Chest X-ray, PA view. Patient: 51 years old, sex F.
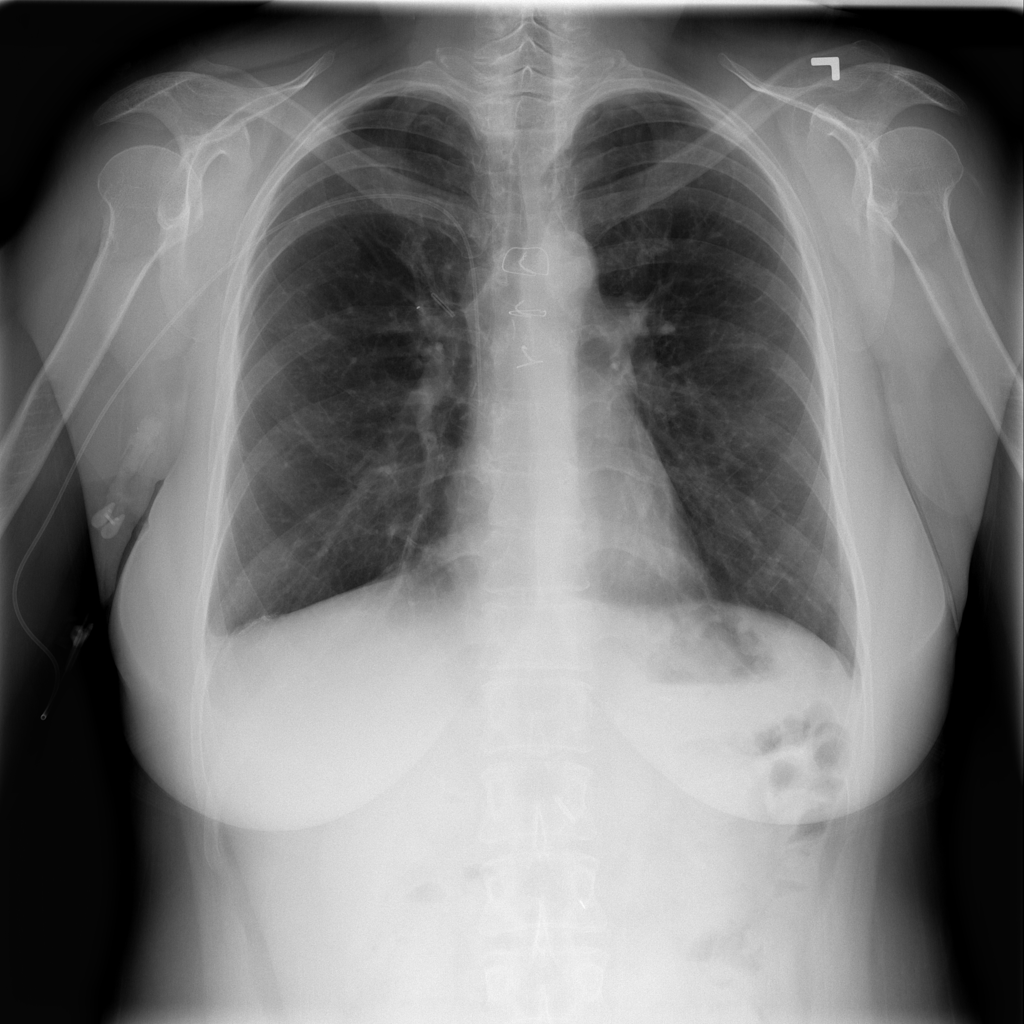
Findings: No Finding